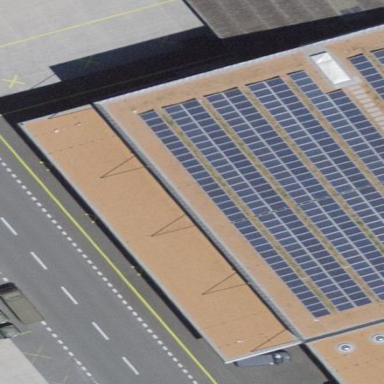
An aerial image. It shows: Solar power generator using photovoltaic method with solar photovoltaic panel types.